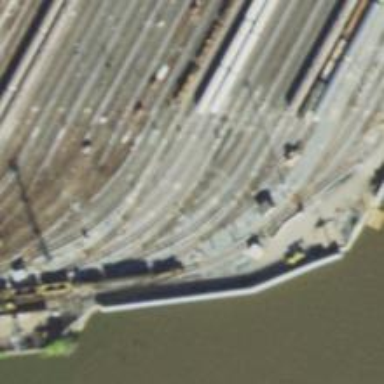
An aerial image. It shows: Electrified rail service yard.